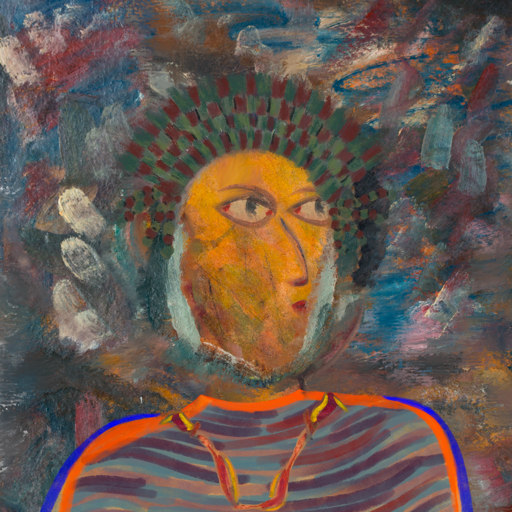
Background: Boggyland, Head And Neck Side: Gypsy_Mother, Face Side: GypsyMother, Bust: Experience, Hair Side: Boggyland, Head Accessory: After_Raid_Crown, Second Necklace: Gypsy_Mother_1, Necklace: Blank, Baby: Blank